Question: I have a table lets say as shown in pic
I am trying to sum numbers say in row X dynamically. If the users chosses FY11 and FY16 then I have to provide sum of cells from FY11 to FY16.
Any solutions?
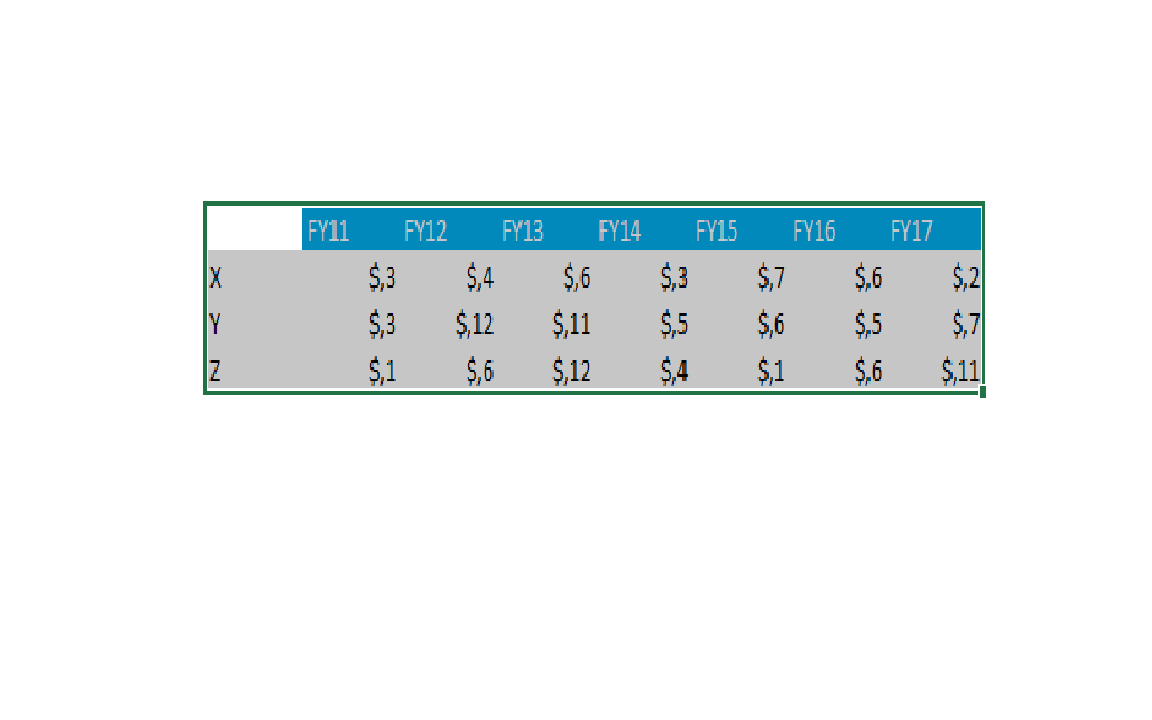
Answer: Assuming your data setup looks like this:

In cell B6 is the drop down for FY Start and in B7 is the drop down for FY End. The sum of the various rows (X, Y, and Z) for the start - end FY's selected are in cells B9 and down. The formula in cell B9 and copied down is:
'''
=IF(COUNTBLANK($B$6:$B$7)>0,"",SUM(INDEX($B2:$H2,MATCH($B$6,$B$1:$H$1,0)):INDEX($B2:$H2,MATCH($B$7,$B$1:$H$1,0))))
'''